Question:
What are the functions of the include, share, lib directory and subdirectories and files in the postgres installation directory?
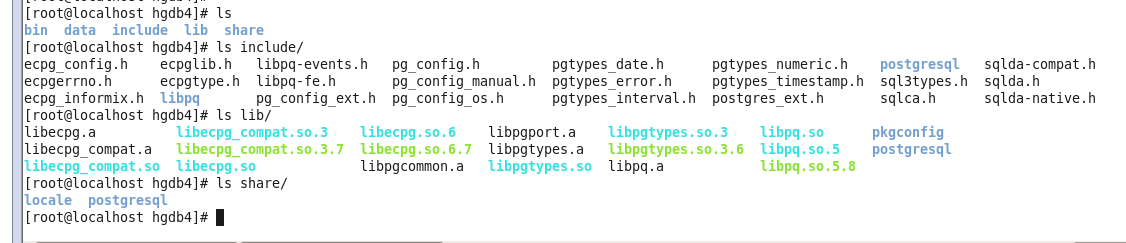
Answer: These files are part of the PostgreSQL software.
- 'include' contains the C header files needed to- compile client applications that use the C client library 'libpq' and- compile server extensions to PostgreSQL.- 'lib' contains- static and dynamic libraries for linking client applications,- dynamic libraries that are part of the PostgreSQL server and- dynamic libraries that contain PostgreSQL extensions.- 'share' contains other files like- message files to translate PostgreSQL messages into various languages,- time zone data,- configuration files for full text search,- templates for configuration files and- extension configuration files and scripts.